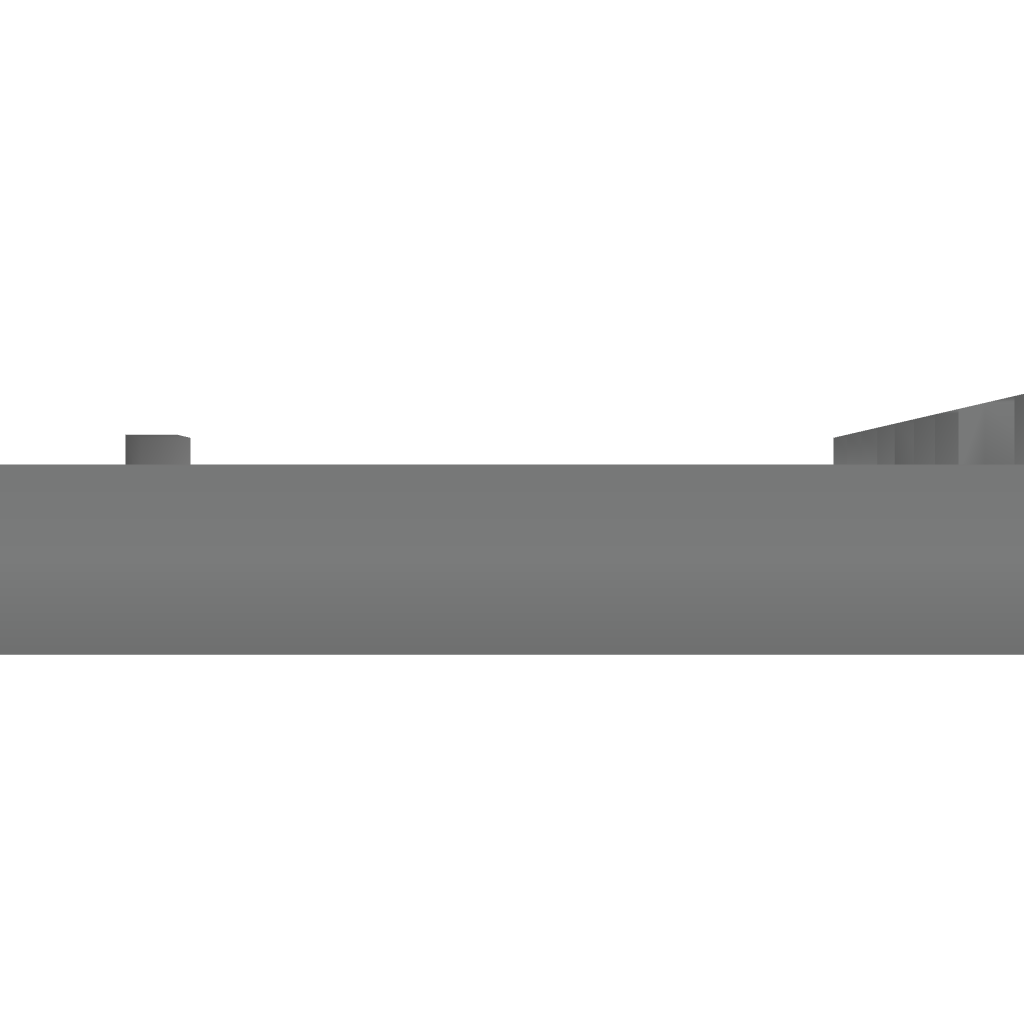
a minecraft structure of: steve with pickaxe